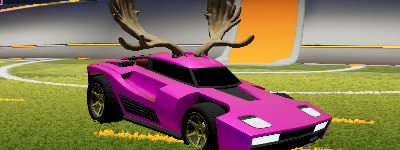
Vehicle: breakout